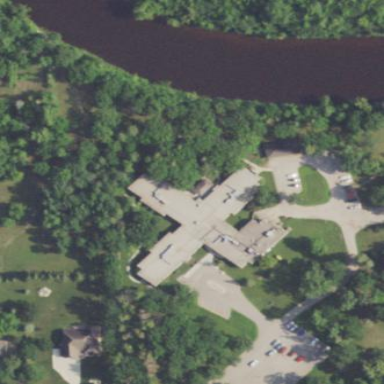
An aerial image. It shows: Nursing home building.